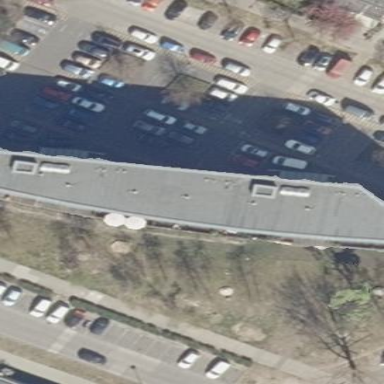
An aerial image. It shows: Flat-roofed apartment building.